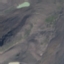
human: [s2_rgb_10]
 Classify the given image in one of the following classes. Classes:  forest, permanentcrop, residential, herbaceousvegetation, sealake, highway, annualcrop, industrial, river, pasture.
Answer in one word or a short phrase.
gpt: HerbaceousVegetation